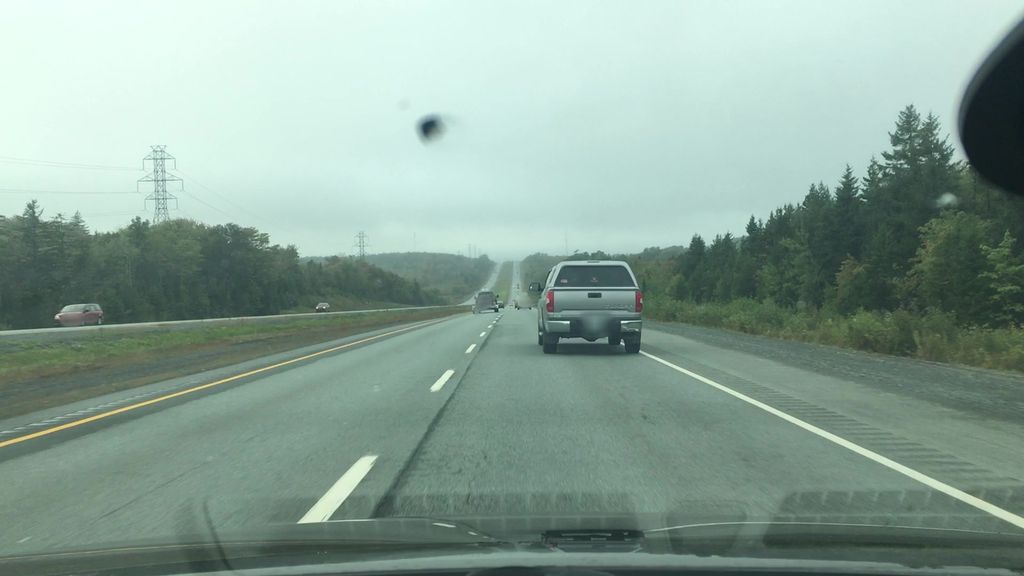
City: halifax